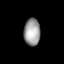
Tissue: lung
Cell type: Fibroblasts
Senescence score: 0.5493
Nuclear area (px): 432
Mean DAPI intensity: 156.905